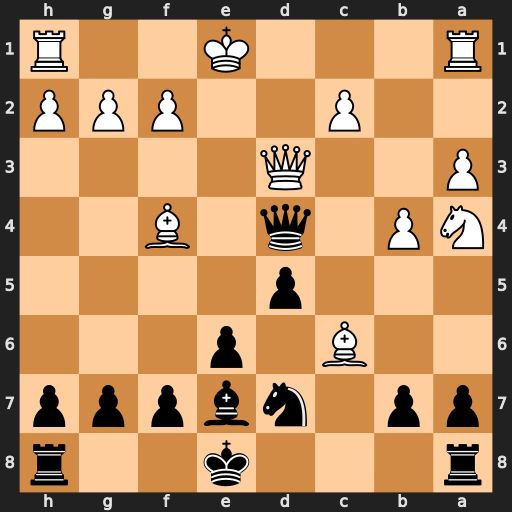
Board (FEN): r3k2r/pp1nbppp/2B1p3/3p4/NP1q1B2/P2Q4/2P2PPP/R3K2R
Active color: b
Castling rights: KQkq
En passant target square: -
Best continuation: Qxa1+ Ke2 Qxh1